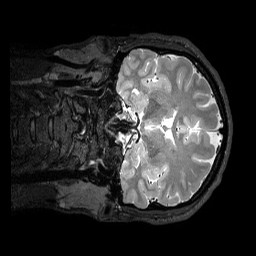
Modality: T2w
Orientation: coronal